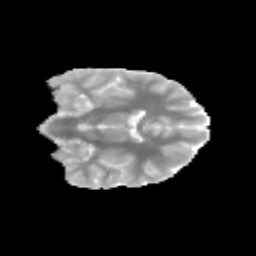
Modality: MD
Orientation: coronal
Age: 13
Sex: female
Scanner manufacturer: siemens
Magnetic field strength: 3 T
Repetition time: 3.8 s
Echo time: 0.07 s